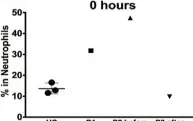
Apoptosis of human neutrophils analyzed using annexin V and propidium iodide staining. Total apoptotic neutrophils.
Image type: pathology (immunostaining)